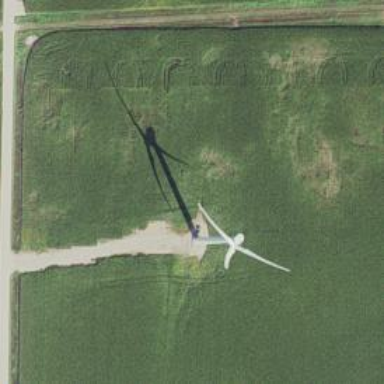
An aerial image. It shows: Wind generator with horizontal axis. The generator is wind turbine.